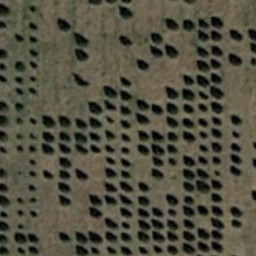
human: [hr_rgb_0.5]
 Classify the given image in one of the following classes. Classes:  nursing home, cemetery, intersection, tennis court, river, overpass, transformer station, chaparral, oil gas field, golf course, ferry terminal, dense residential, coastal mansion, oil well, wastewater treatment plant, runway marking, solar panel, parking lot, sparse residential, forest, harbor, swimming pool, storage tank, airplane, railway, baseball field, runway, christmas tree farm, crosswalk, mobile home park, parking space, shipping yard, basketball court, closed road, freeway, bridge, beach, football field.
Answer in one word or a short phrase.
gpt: christmas tree farm